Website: bh-photo
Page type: customer-info-address
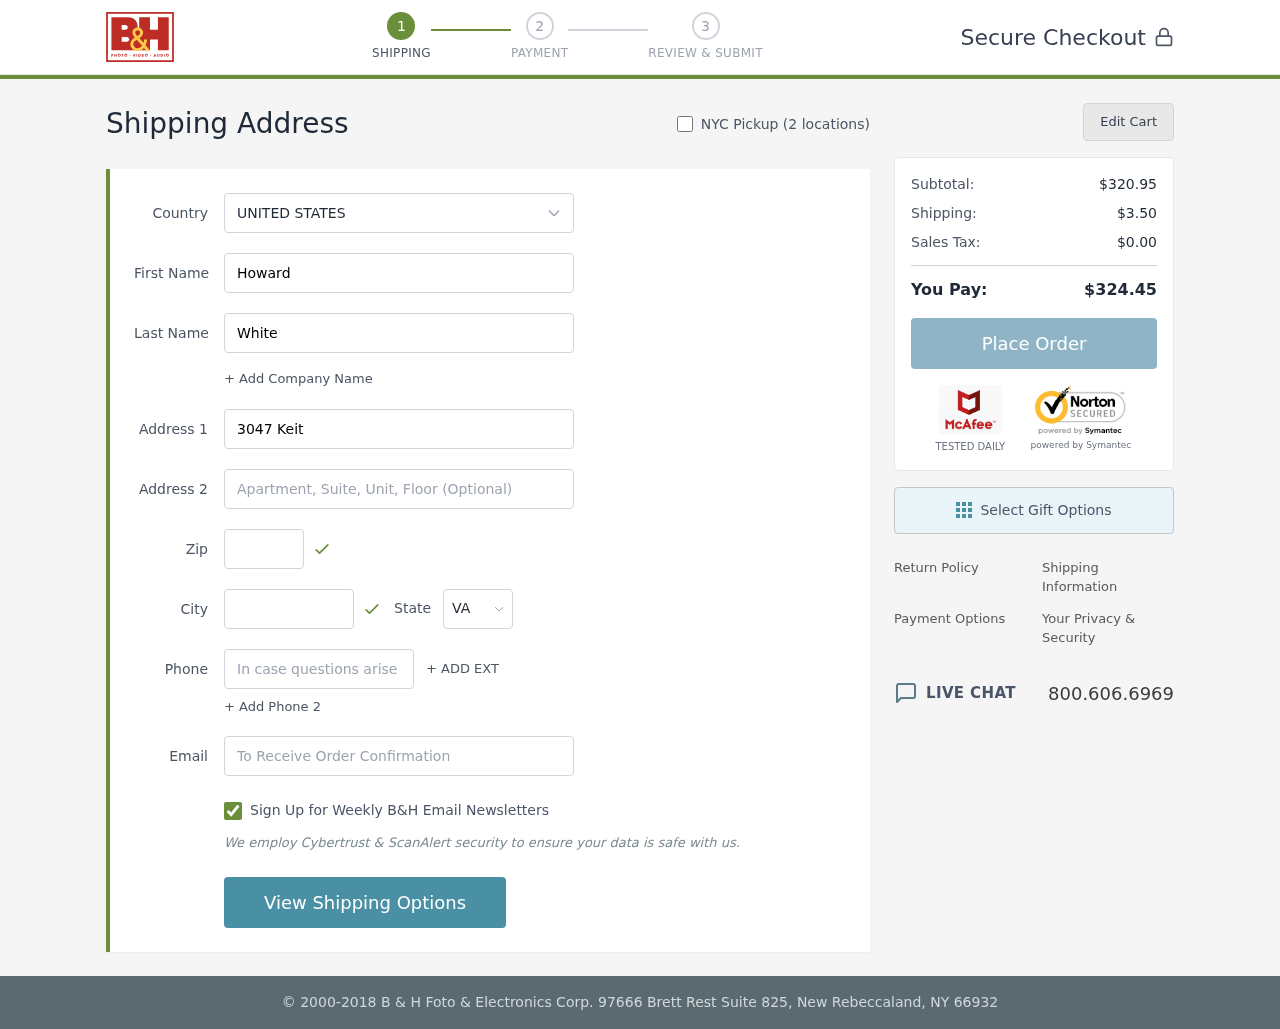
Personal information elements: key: PII_CITY
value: West Maurice
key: PII_COUNTRY
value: United States
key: PII_EMAIL
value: howard_white@hotmail.com
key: PII_FIRSTNAME
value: Howard
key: PII_LASTNAME
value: White
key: PII_PHONE
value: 5304673809
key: PII_POSTCODE
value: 79253
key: PII_STATE_ABBR
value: VA
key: PII_STREET
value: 3047 Keith Union
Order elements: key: ORDER_SUBTOTAL
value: $320.95
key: ORDER_SHIPPING_COST
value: $3.50
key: ORDER_TAX
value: $0.00
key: ORDER_TOTAL
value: $324.45